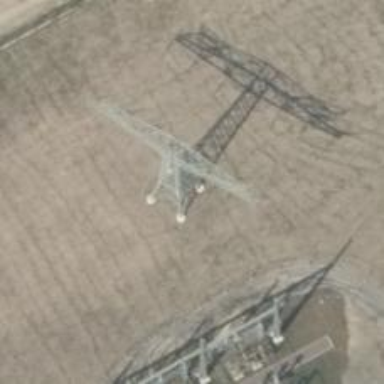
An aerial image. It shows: Lattice tower used for power transmission. The power line management is straight.